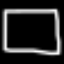
Label: square